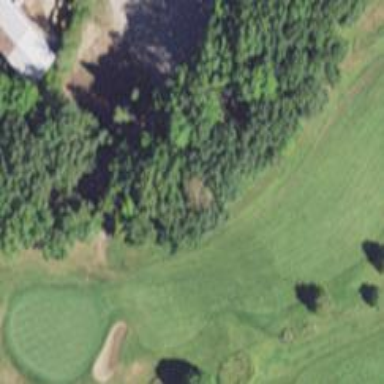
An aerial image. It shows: Pathway for golfing.